Question: Why is this code not compiling. The error message I am getting is
'''
In function 'int main()':
10:15: error: cannot bind 'std::istream {aka std::basic_istream<char>}' lvalue to 'std::basic_istream<char>&&'
In file included from /usr/include/c++/4.9/iostream:40:0,
from 1:
/usr/include/c++/4.9/istream:872:5: note: initializing argument 1 of 'std::basic_istream<_CharT, _Traits>& std::operator>>(std::basic_istream<_CharT, _Traits>&&, _Tp&) [with _CharT = char; _Traits = std::char_traits<char>; _Tp = const char [8]]'
operator>>(basic_istream<_CharT, _Traits>&& __is, _Tp& __x)
^
#include <iostream>
using namespace std;
int main()
{
int MAXTEMPS;
int i, temp [MAXTEMPS];
for(i=0; i< MAXTEMPS; i++)
{
cout<<"Enter a Temperature:" ;
cin>> "Temp[1]";
}
cout<<endl;
for(i=0; i<MAXTEMPS; i++)
cout<<"Temperature "<<i<<" is" <<temp[i]<<endl;
return 0;
}
'''
Original code:
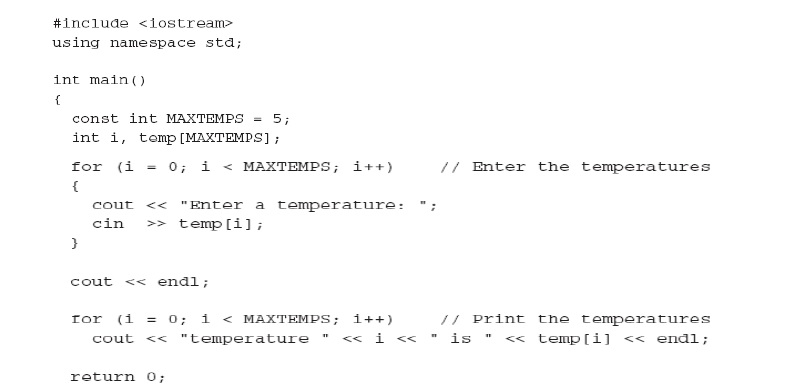
Answer: You are trying to 'cin' to a literal for some reason
'''
cin >> "Temp[1]";
'''
Get rid of the quotes, use correct capitalization, and use the index variable 'i'.
'''
cin >> temp[i];
'''